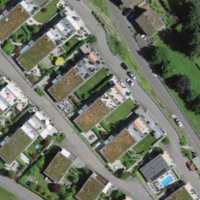
EUNIS habitat code: 54
Species observed at this site:
Jacobaea vulgaris